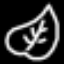
Label: leaf